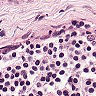
Metastatic tissue present: no